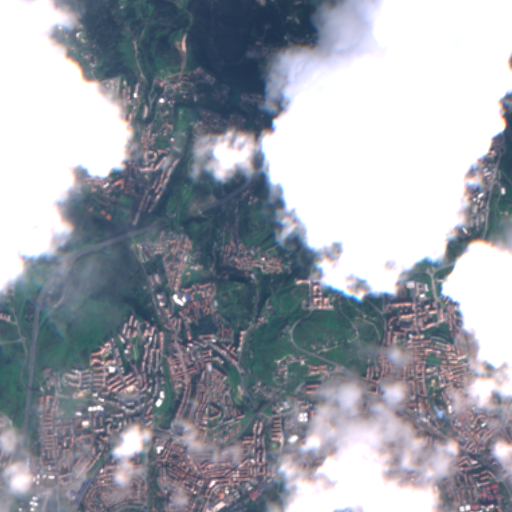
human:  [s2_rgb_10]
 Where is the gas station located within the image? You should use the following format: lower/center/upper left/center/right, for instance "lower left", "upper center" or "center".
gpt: The gas station is located in the upper right of the image.
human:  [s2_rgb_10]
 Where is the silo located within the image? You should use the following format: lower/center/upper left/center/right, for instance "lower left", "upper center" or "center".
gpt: The silo is located in the upper right of the image.
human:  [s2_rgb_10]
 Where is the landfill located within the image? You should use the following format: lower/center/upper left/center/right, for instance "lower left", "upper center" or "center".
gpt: There is no landfill in the image.